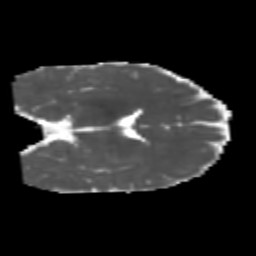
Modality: MD
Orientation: coronal
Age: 6
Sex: male
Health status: healthy